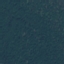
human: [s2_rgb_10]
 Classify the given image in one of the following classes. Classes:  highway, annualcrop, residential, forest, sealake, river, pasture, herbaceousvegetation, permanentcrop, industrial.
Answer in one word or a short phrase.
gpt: Forest